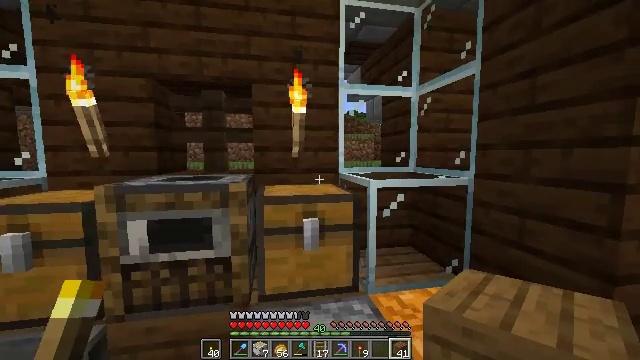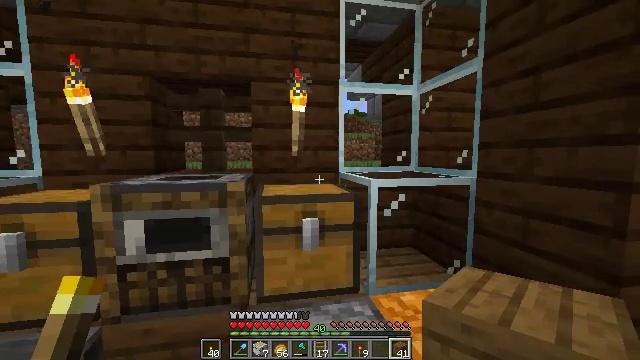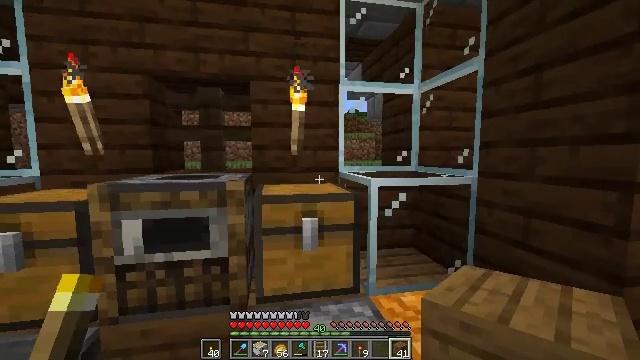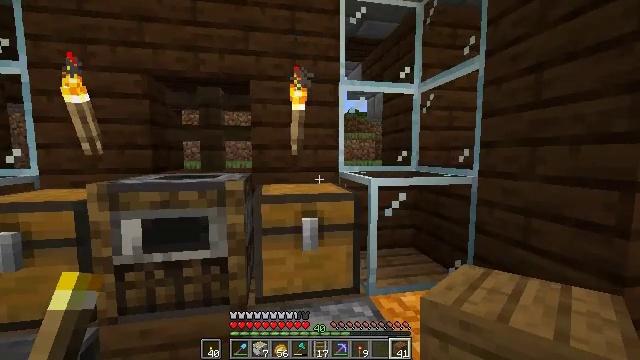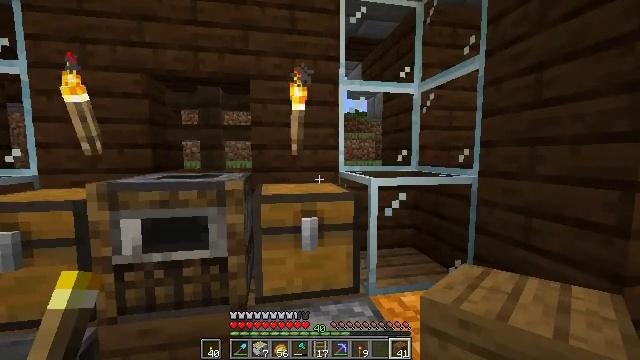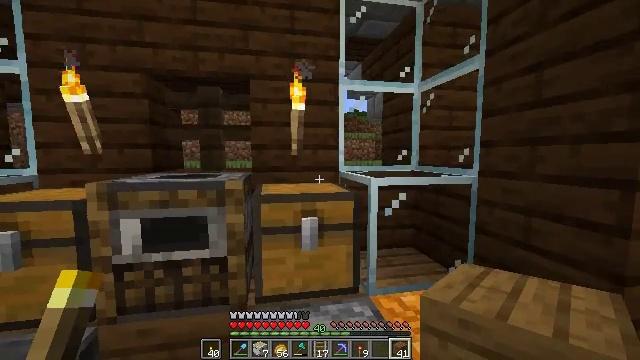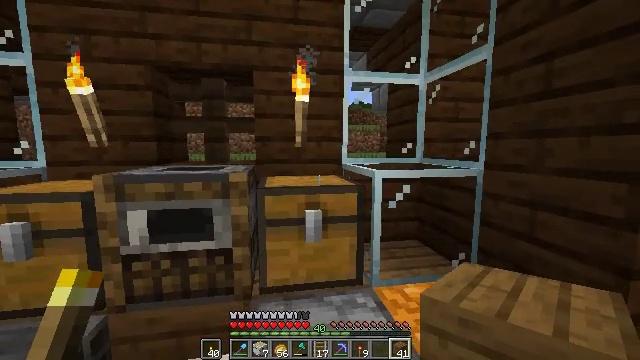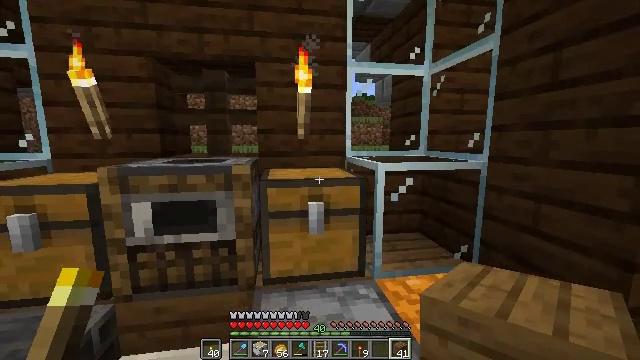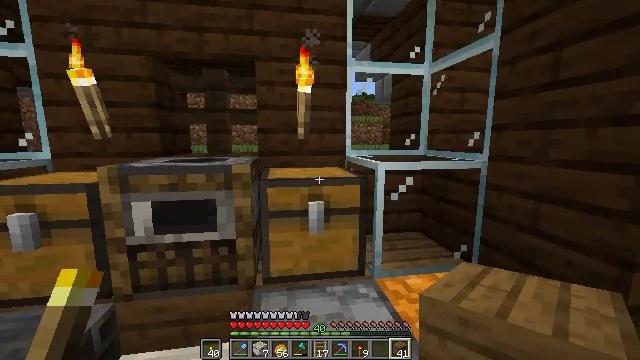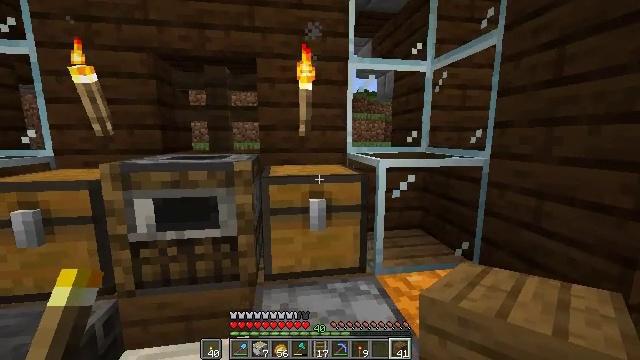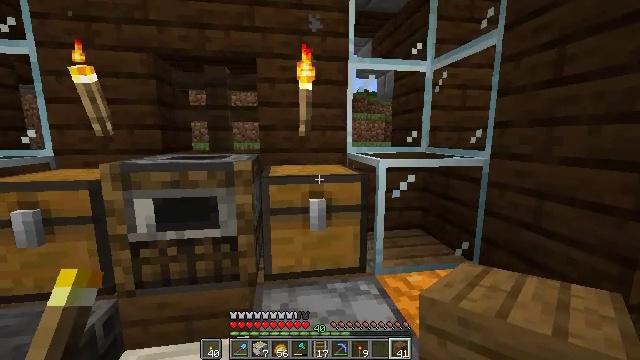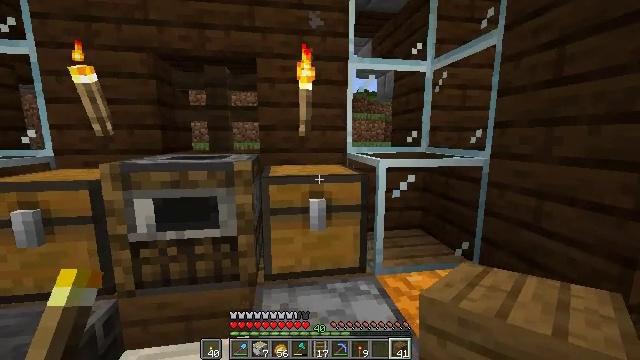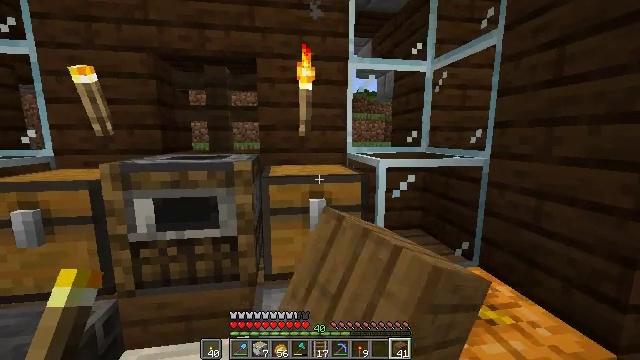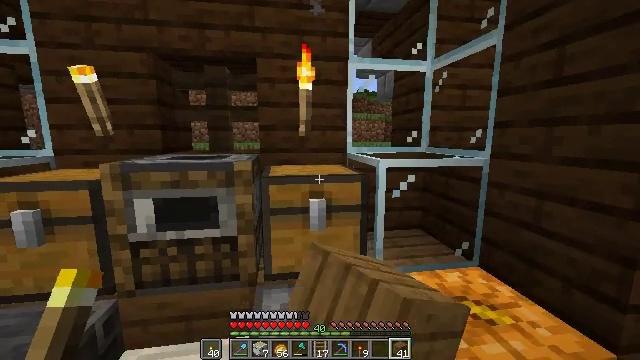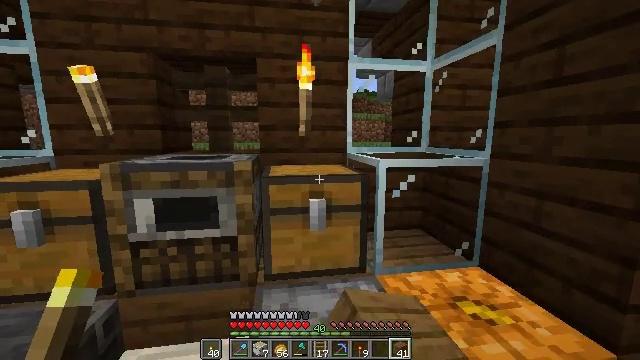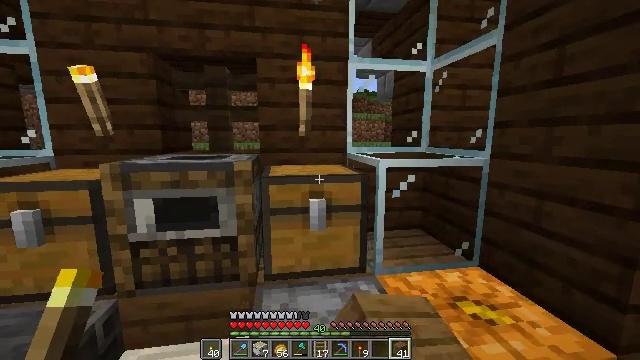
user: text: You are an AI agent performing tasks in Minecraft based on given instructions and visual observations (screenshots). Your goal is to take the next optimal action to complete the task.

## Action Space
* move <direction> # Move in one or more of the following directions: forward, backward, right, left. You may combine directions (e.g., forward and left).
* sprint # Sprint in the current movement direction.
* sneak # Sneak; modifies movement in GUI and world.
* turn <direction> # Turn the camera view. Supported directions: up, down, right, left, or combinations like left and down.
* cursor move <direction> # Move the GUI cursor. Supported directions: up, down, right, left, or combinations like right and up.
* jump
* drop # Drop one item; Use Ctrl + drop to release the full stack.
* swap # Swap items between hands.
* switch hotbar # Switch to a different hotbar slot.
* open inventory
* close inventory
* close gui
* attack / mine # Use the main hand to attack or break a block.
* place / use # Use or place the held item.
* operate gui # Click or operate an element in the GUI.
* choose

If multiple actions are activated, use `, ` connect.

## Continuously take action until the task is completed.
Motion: motion action
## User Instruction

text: Break the potato plant to gather potatoes.
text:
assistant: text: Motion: use / place
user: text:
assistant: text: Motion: use / place
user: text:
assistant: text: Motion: use / place
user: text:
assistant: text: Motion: use / place
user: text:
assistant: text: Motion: no_op
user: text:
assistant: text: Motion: turn down
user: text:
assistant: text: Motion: turn down
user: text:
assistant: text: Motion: no_op
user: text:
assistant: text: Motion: no_op
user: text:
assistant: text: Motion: no_op
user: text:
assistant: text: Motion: use / place
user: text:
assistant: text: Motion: use / place
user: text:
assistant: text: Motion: use / place
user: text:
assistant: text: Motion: use / place
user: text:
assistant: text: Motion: no_op
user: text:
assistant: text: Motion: open gui
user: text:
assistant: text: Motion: no_op
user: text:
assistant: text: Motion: no_op
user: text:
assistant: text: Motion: cursor move right
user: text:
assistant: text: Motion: cursor move right
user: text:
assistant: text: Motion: no_op
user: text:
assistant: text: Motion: no_op
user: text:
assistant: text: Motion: no_op
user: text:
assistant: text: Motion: no_op
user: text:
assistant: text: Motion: no_op
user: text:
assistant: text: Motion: no_op
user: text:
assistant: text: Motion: cursor move right
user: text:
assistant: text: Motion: cursor move right
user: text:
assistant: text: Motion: no_op
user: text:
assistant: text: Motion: no_op